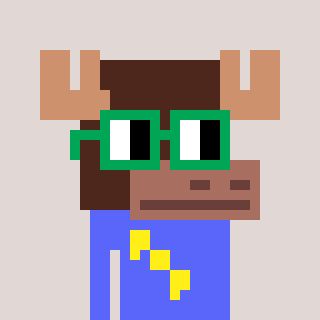
a pixel art character with square green glasses, a moose-shaped head and a purple-colored body on a warm background